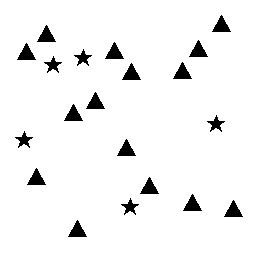
Squares: 0
Triangles: 15
Stars: 5
Total shapes: 20